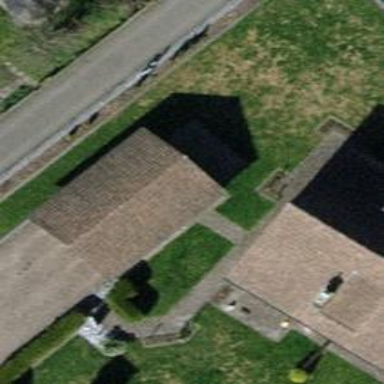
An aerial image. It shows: Group of garages.